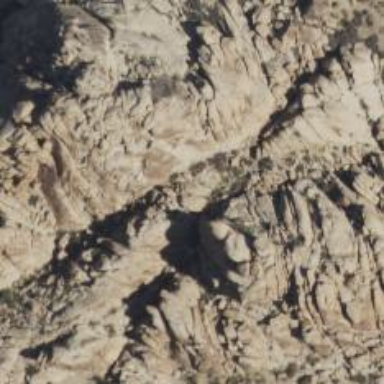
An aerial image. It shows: Cliff in nature.